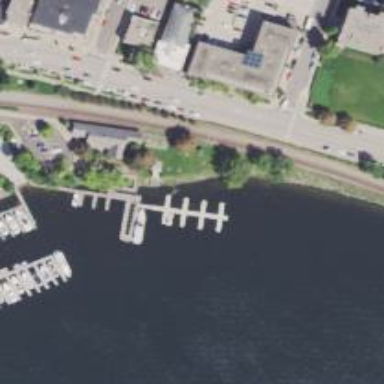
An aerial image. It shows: Pier serving as part of bridge structure.